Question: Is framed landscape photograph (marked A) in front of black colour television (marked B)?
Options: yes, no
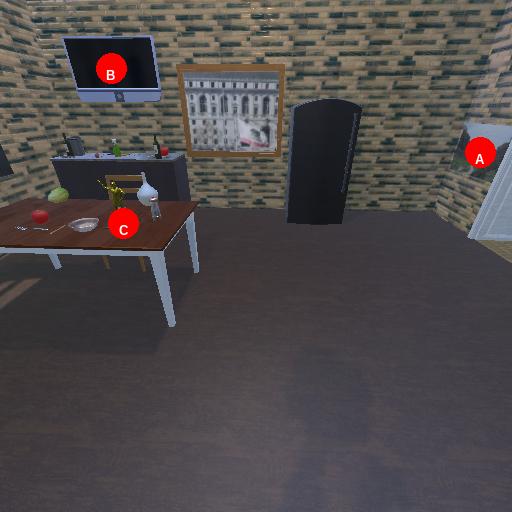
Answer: yes